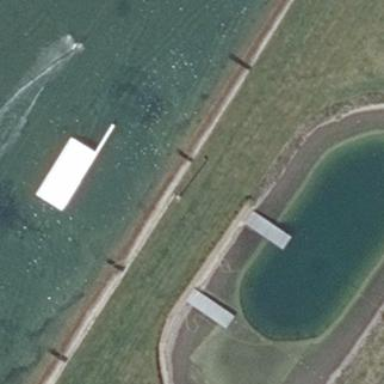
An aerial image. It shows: Swimming pool located in leisure land.